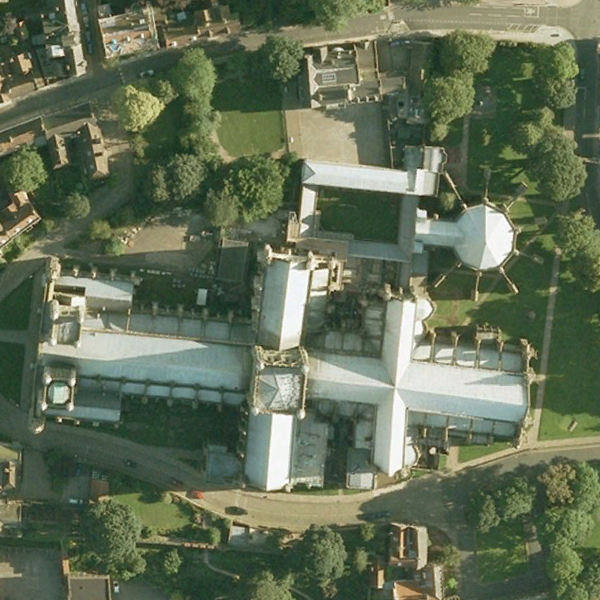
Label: Church